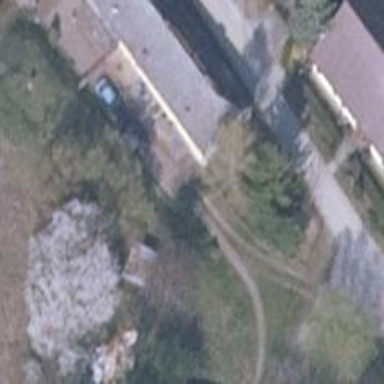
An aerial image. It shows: Track with grade 2 tracktype.